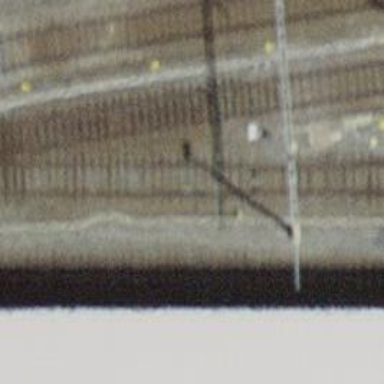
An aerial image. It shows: Railway switch.